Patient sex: M
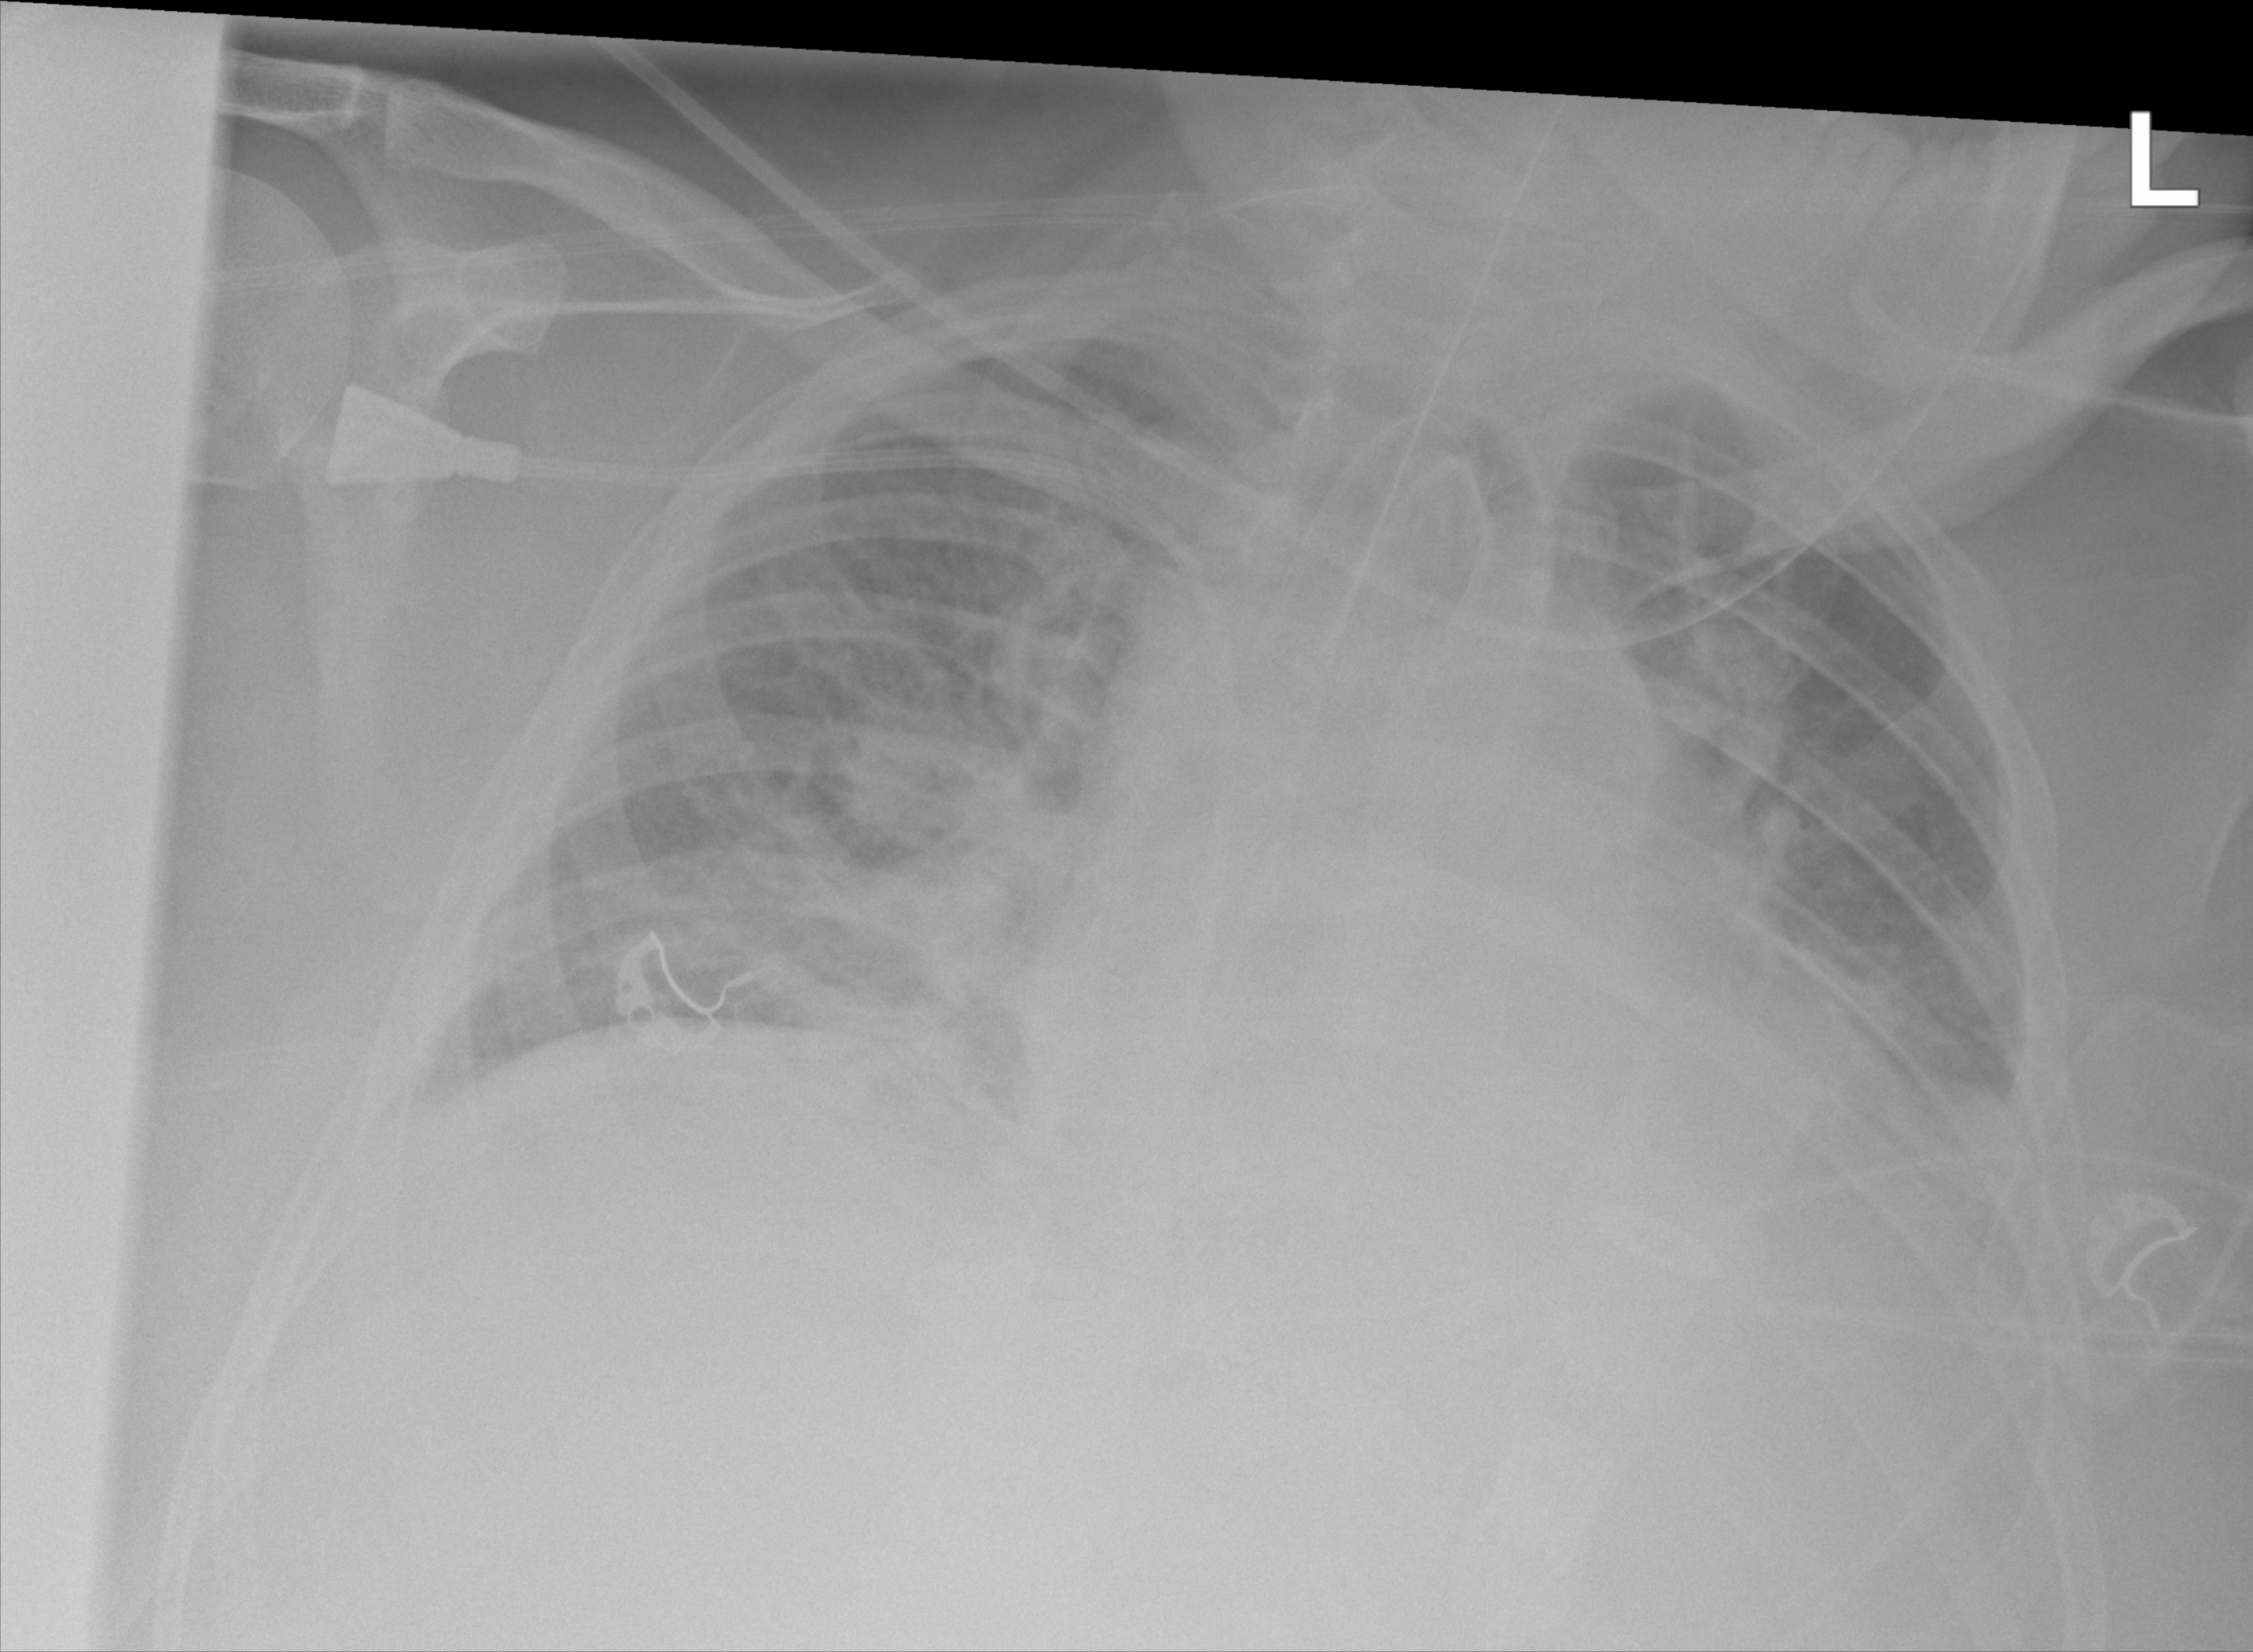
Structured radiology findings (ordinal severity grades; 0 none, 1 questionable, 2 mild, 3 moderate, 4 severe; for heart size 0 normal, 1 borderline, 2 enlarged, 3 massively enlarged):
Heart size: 2
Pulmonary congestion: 2
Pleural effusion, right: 0
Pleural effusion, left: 2
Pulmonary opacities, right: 3
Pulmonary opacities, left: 1
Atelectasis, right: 2
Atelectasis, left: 2